Field crop: maize
Growth stage: 2
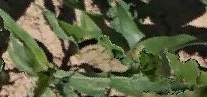
Species: maize